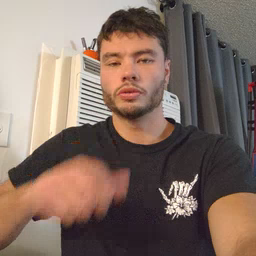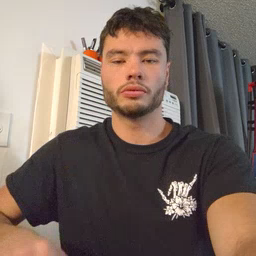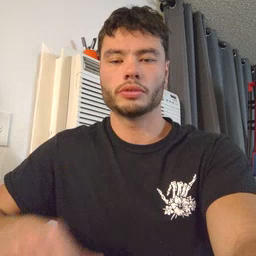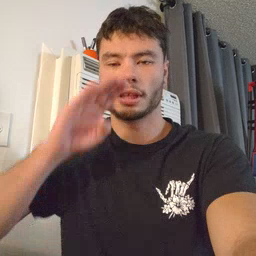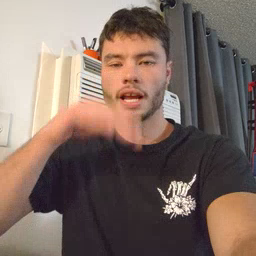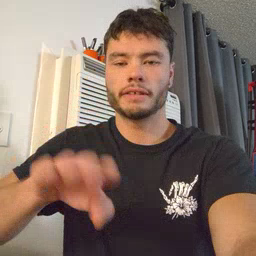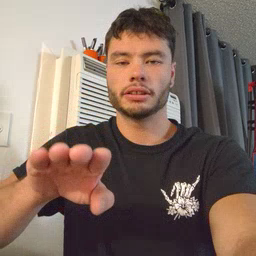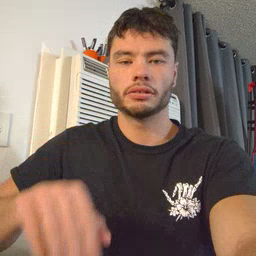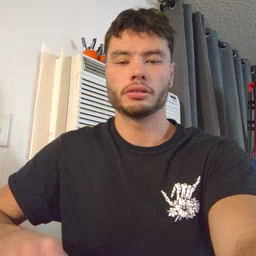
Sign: elephant